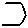
Label: hexagon